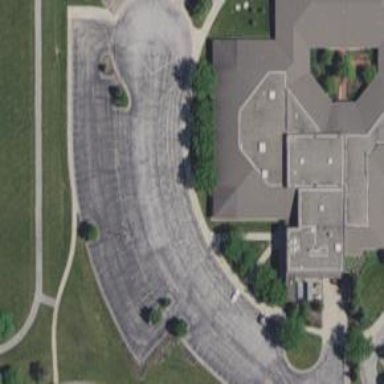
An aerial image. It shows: Parking area with asphalt surface.